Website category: jobs
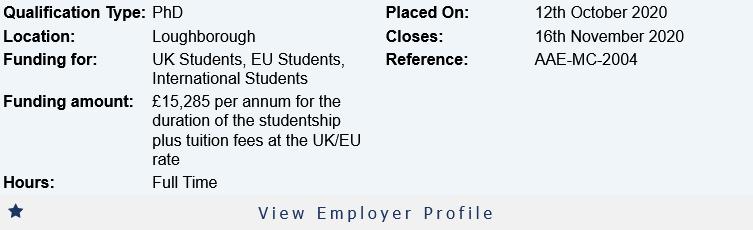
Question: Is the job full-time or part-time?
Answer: Full Time

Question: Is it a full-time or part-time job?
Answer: Full Time

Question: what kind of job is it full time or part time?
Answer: Full Time

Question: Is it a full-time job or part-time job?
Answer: Full Time

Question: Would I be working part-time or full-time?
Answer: Full Time

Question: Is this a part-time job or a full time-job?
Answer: Full Time

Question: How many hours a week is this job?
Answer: Full Time

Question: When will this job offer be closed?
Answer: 16th November 2020

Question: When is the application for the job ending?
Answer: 16th November 2020

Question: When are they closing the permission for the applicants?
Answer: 16th November 2020

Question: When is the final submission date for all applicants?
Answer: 16th November 2020

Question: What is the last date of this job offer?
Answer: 16th November 2020

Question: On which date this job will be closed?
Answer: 16th November 2020

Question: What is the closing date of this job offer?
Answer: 16th November 2020

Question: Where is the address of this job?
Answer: Loughborough

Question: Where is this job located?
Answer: Loughborough

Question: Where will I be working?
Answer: Loughborough

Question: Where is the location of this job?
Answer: Loughborough

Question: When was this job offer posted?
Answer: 12th October 2020

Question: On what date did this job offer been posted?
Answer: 12th October 2020